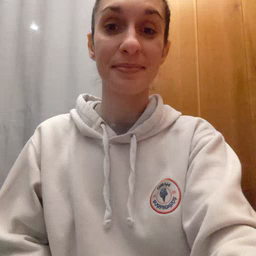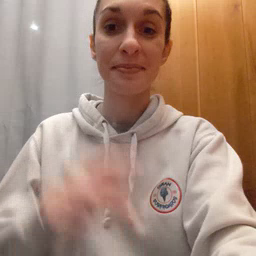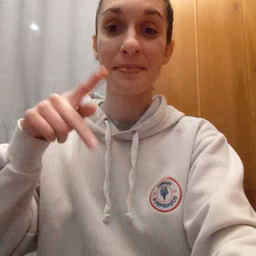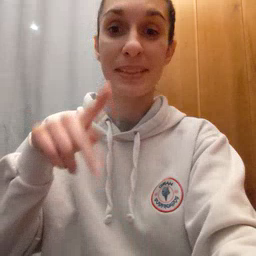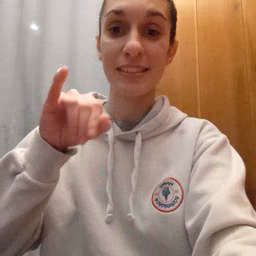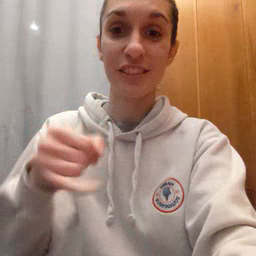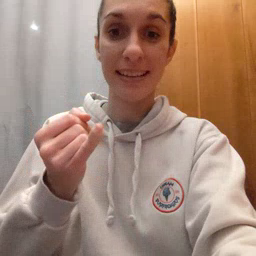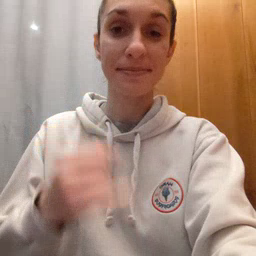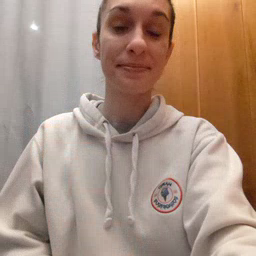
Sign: pajamas